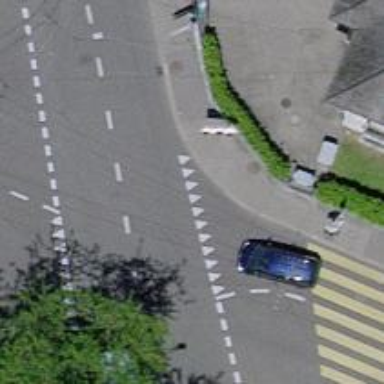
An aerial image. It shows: Residential road with asphalt surface and separate sidewalk. Trolley wires are present along the road.